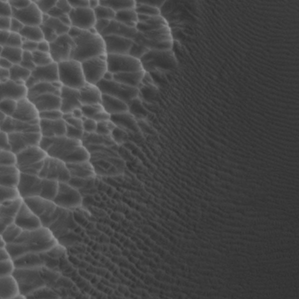
Label: non_frost